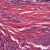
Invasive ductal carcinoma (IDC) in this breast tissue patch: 1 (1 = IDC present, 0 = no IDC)